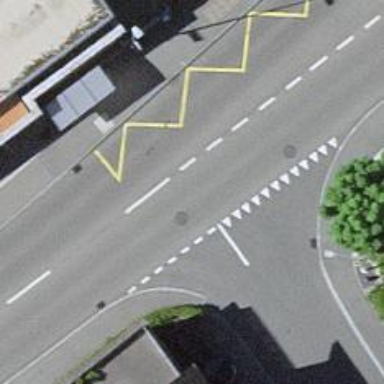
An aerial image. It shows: Public transport stop position.